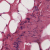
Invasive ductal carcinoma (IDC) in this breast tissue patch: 0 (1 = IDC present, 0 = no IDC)